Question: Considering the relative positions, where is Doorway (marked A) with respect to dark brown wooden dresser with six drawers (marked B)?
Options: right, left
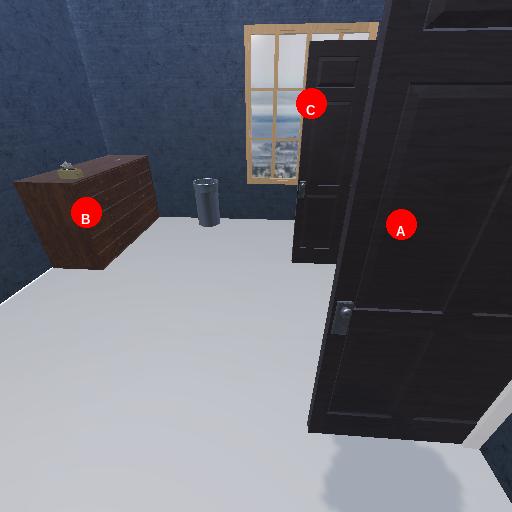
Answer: right